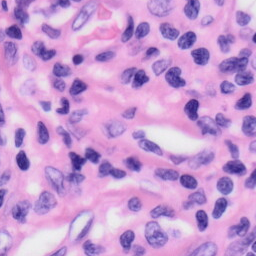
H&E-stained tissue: Skin